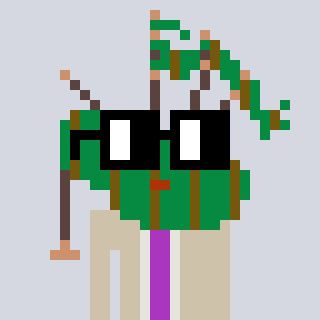
a pixel art character with square black glasses, a bagpipe-shaped head and a bege-colored body on a cool background